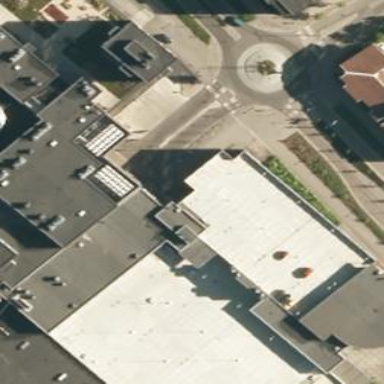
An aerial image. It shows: Multi-storey parking building with asphalt surface.